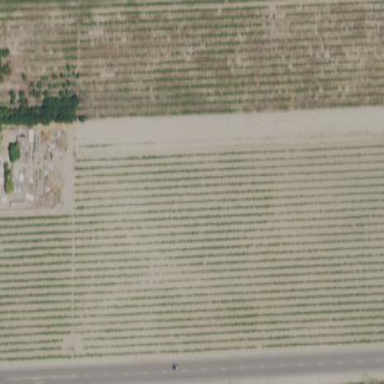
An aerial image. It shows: Vineyard.